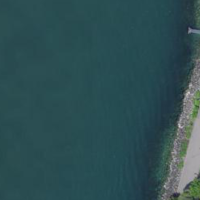
EUNIS habitat code: 14
Species observed at this site:
Chroicocephalus ridibundus
Chamaerops humilis
Corvus corone
Cygnus olor
Fulica atra
Anas platyrhynchos